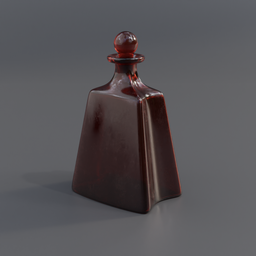
Label: tools